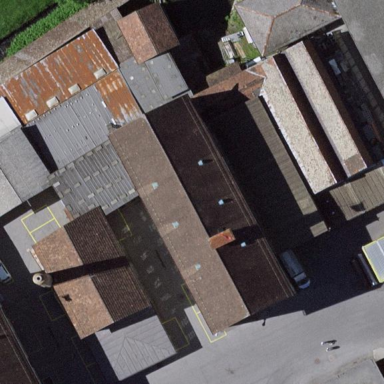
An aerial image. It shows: Industrial building with historic significance.